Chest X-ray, AP view. Patient: 54 years old, sex M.
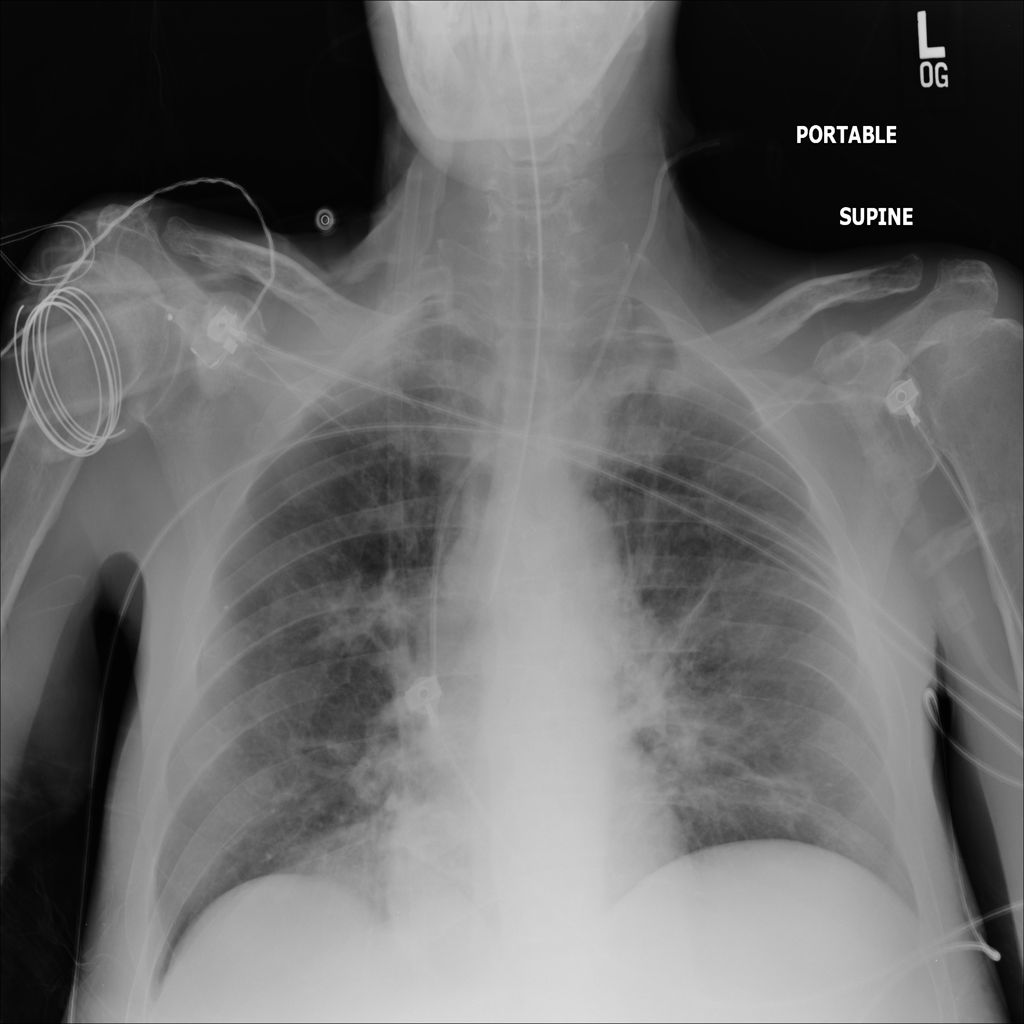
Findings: No Finding